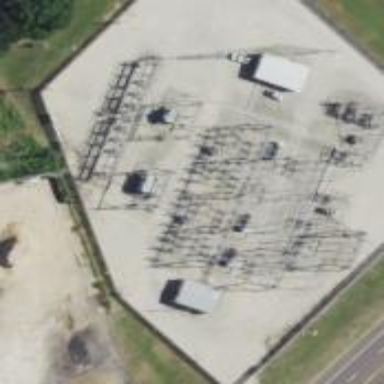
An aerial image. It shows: Switch used for power control.